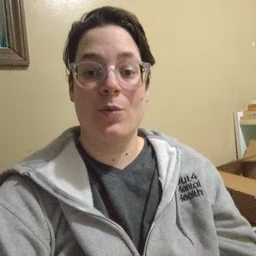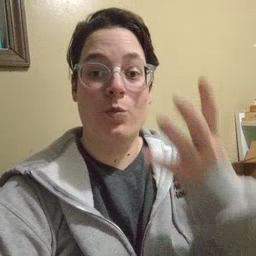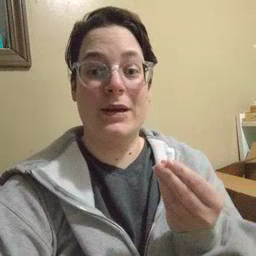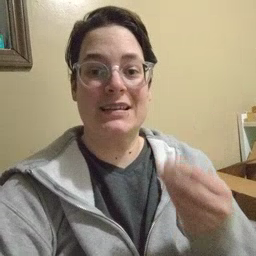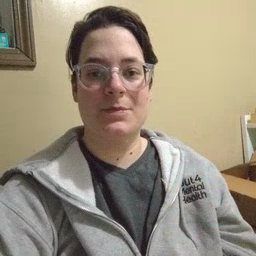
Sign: wet